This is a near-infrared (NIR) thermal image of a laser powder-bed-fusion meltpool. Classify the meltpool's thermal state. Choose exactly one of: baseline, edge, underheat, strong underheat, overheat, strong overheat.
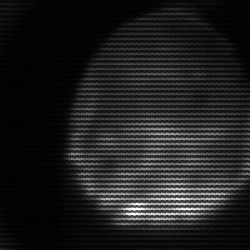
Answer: edge